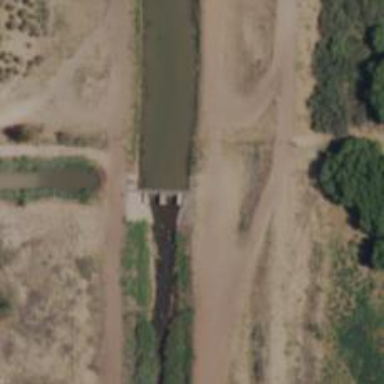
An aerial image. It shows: Lock gate along waterway.